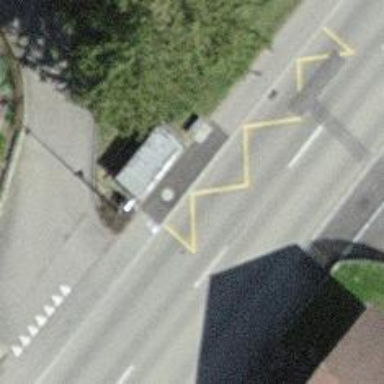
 serving as platform for public transportation."